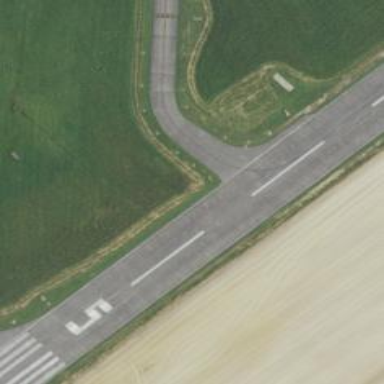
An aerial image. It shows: Image of taxiway at airport.